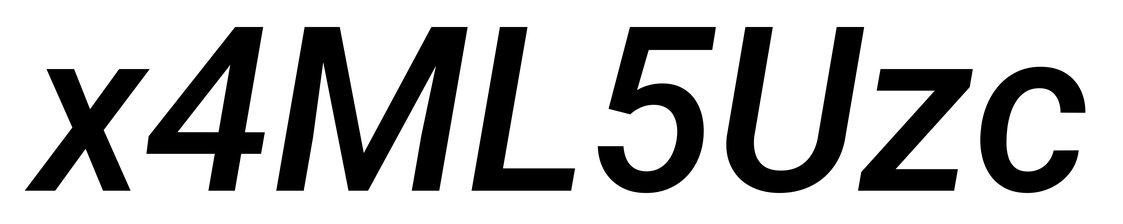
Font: Roboto-Italic_Medium_Italic